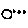
Label: moon